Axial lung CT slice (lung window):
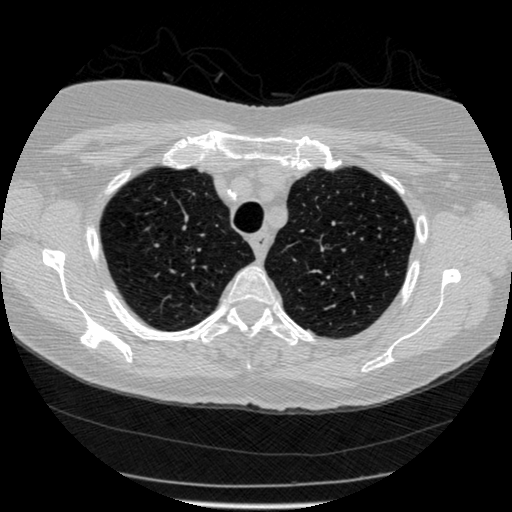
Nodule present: no